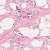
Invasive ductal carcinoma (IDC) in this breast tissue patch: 1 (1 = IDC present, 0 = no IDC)